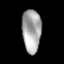
Tissue: lung
Cell type: Myeloid cells
Senescence score: 0.5922
Nuclear area (px): 794
Mean DAPI intensity: 167.67